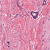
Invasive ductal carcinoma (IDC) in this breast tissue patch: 1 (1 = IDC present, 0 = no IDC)